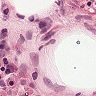
Metastatic tissue present: no